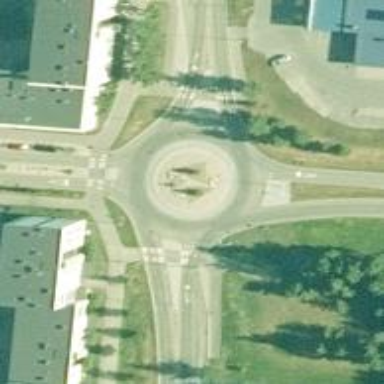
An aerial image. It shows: Tertiary road with asphalt surface leading to roundabout.